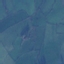
Land use / land cover class: Pasture